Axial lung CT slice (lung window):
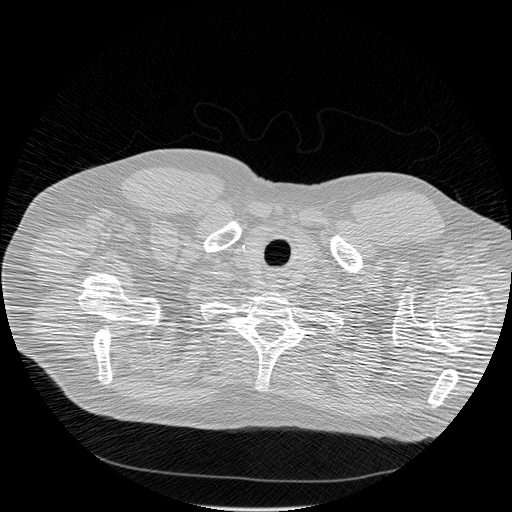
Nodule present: no